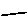
Label: line